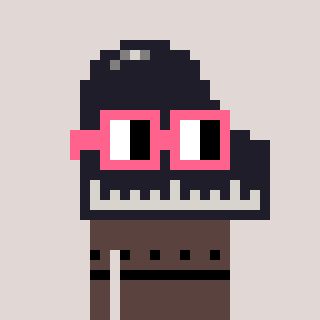
a pixel art character with square pink glasses, a piano-shaped head and a darkbrown-colored body on a warm background